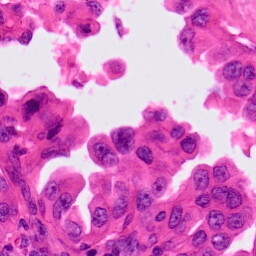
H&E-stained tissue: Lung